Field crop: maize
Growth stage: 2
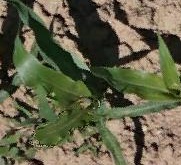
Species: maize